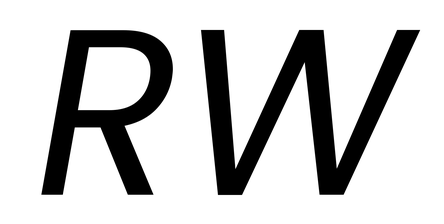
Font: Poppins-Italic